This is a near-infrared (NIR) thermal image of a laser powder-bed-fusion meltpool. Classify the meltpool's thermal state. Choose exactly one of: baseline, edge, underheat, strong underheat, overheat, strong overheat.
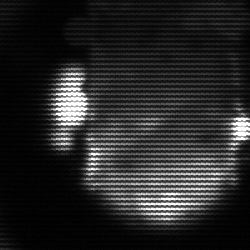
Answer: baseline